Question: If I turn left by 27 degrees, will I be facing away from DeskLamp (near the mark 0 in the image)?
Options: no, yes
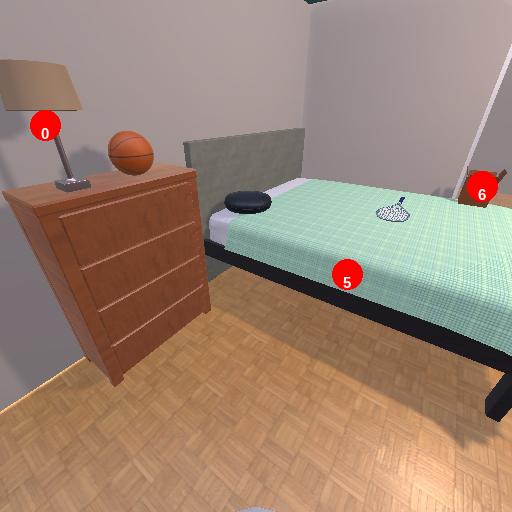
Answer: no